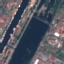
Land use / land cover: River